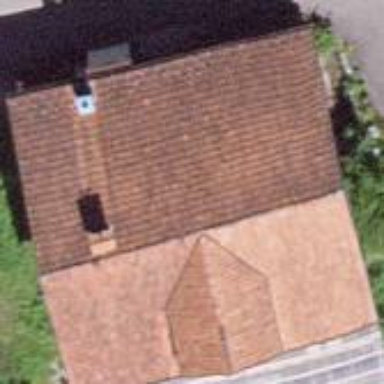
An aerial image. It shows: House with red roof.